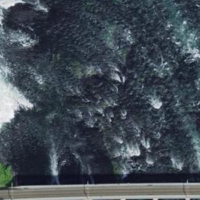
EUNIS habitat code: 15
Species observed at this site:
Cinclus cinclus
Anas platyrhynchos